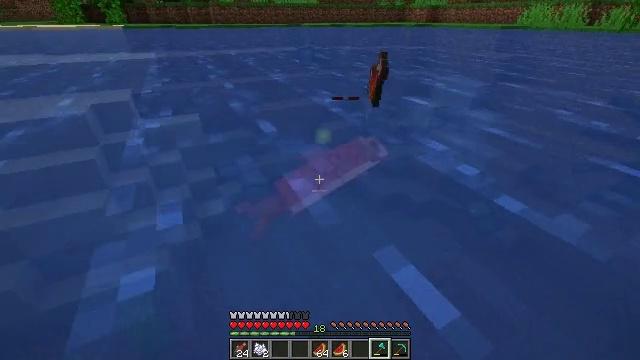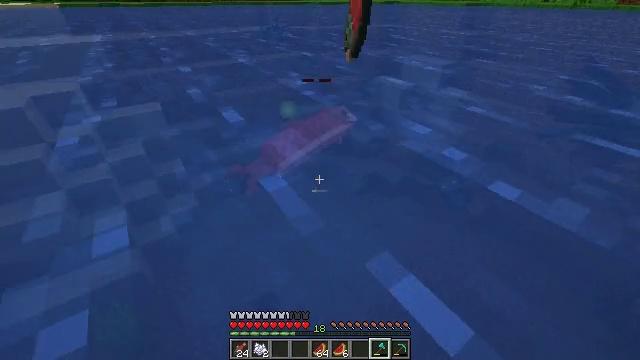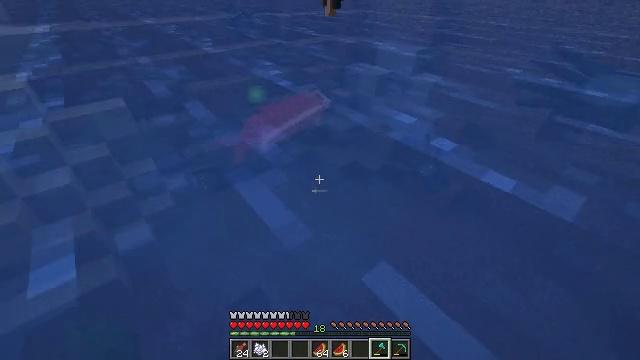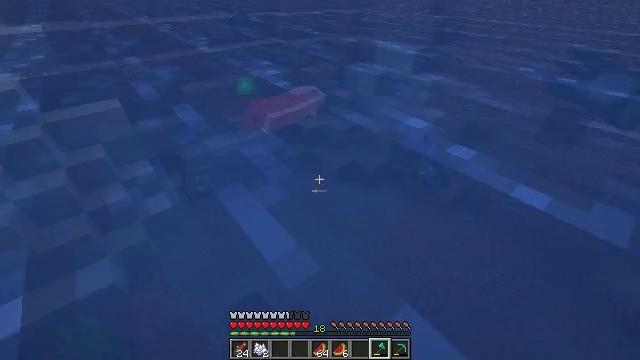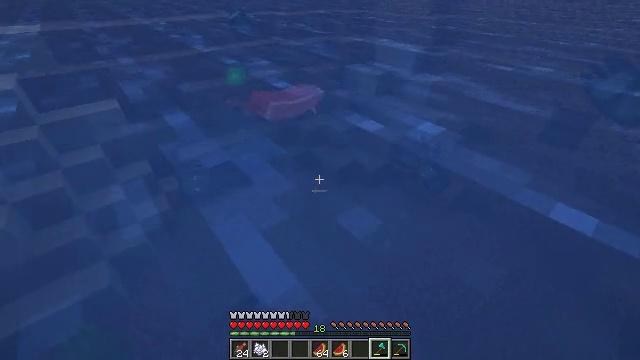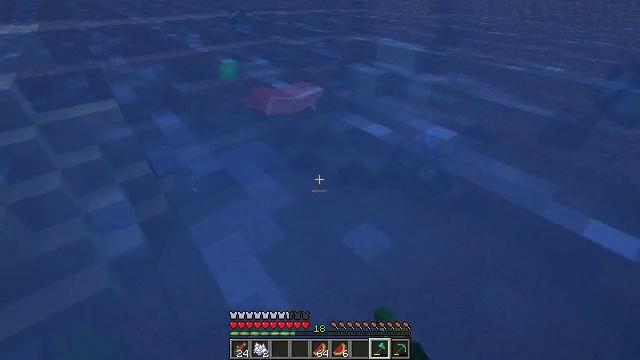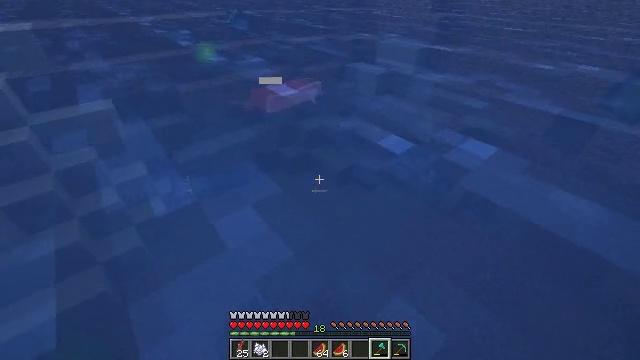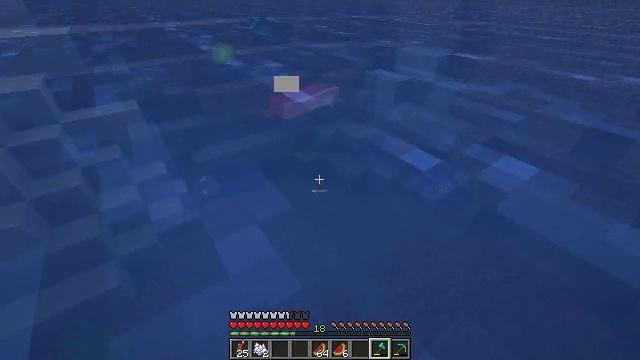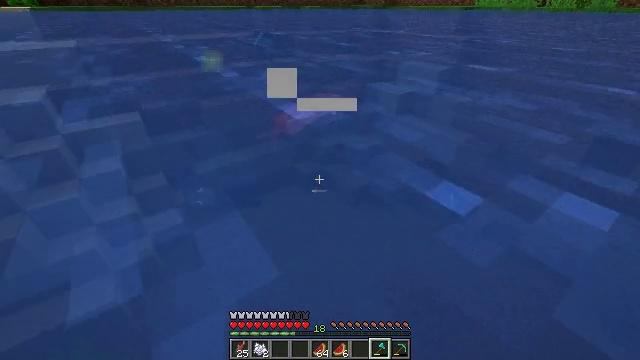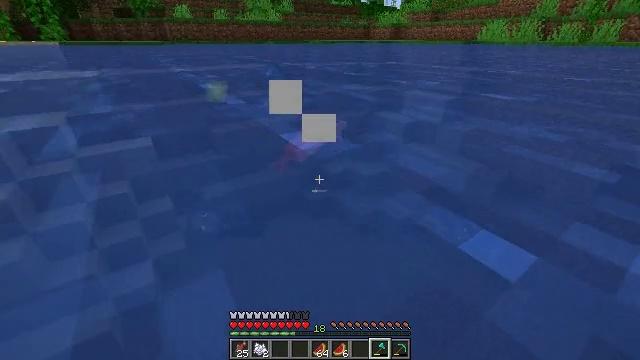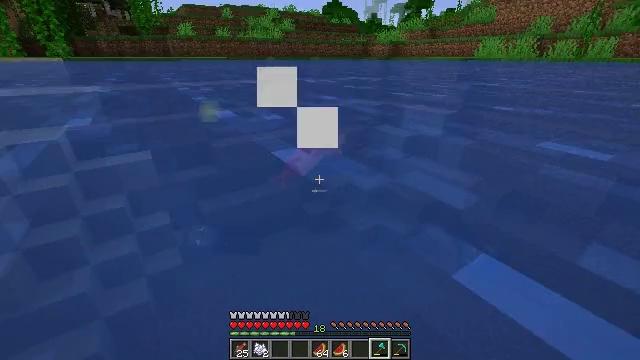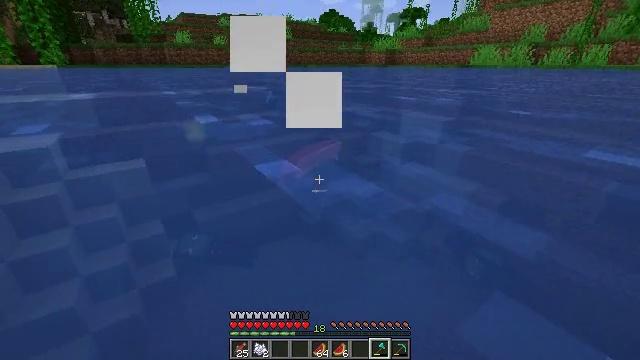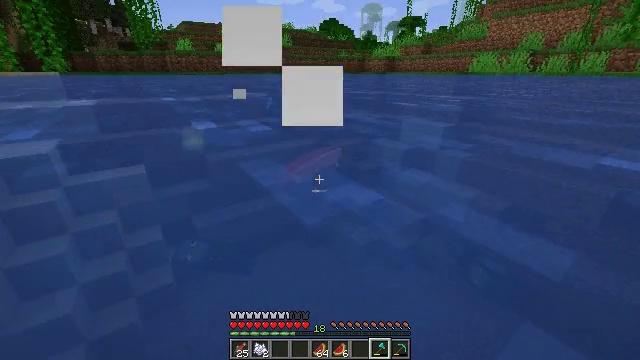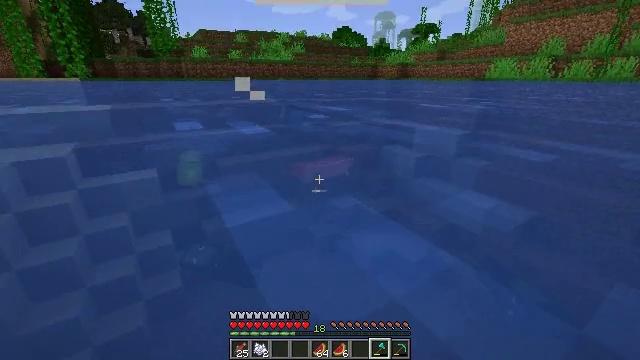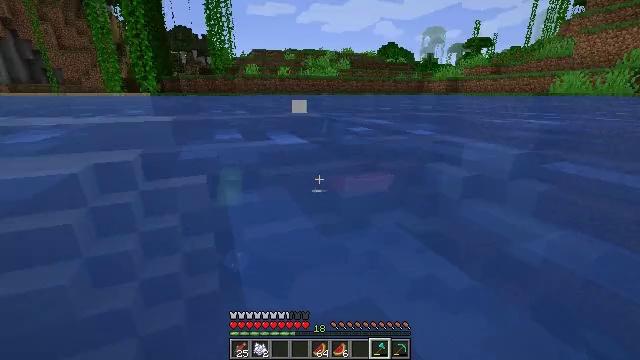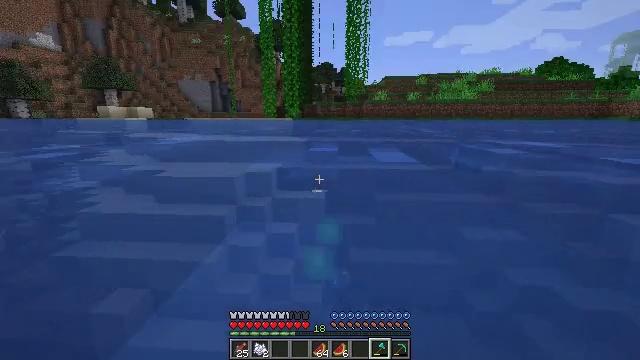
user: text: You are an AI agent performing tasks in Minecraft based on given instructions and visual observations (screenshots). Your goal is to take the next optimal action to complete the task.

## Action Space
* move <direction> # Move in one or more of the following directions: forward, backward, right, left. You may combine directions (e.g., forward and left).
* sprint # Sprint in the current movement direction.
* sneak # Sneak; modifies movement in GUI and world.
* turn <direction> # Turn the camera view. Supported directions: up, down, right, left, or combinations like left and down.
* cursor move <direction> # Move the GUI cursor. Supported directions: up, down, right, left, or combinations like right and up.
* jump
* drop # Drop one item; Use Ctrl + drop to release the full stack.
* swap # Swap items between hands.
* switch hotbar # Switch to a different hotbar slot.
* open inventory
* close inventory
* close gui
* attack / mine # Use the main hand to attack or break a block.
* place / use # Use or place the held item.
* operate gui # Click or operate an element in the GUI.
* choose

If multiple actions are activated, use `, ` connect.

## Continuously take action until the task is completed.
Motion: motion action
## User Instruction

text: Hunt a salmon.
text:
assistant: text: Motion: move forward, turn right and down, attack / mine
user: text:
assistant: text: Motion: move forward, turn right and down
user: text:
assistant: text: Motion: move forward
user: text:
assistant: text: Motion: move forward, attack / mine
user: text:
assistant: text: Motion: move forward, attack / mine
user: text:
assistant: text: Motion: move forward, attack / mine
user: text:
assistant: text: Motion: move forward, turn left and up, attack / mine
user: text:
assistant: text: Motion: move forward, turn up
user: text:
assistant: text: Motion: move forward, turn left and up
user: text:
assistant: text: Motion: move forward, turn up
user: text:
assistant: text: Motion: move forward, turn up
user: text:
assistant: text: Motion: move forward, turn up
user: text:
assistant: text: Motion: move forward, sprint, turn left and up
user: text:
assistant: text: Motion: move forward, sprint, turn left and up
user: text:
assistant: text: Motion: move forward, sprint, turn left and up
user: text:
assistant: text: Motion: move forward, sprint, turn left and up
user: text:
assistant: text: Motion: move forward, sprint, turn left
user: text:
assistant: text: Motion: move forward, turn left
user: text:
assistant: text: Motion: move forward
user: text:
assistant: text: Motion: move forward
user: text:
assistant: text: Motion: move forward
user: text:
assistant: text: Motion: move forward, sprint
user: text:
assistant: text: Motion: move forward, sprint
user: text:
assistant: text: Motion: move forward, sprint
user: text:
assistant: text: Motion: move forward, sprint
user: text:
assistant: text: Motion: move forward, sprint
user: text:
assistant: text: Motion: move forward, turn left
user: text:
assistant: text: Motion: move forward, turn left
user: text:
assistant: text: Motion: move forward, sprint, turn left
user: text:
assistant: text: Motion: move forward, sprint, turn left and up